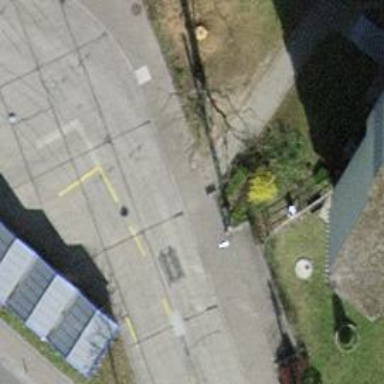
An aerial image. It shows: Bus stop for trolleybuses with designated stop position.